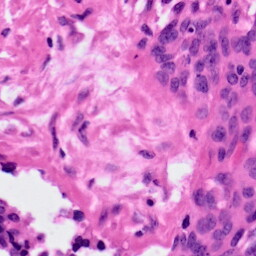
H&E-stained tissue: Ovarian